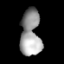
Tissue: lung
Cell type: Epithelial cells
Senescence score: 0.1776
Nuclear area (px): 913
Mean DAPI intensity: 155.722